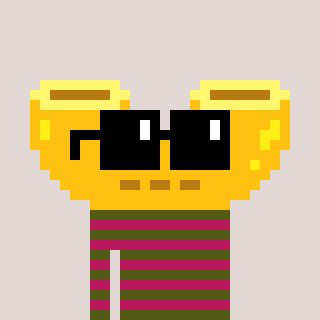
a pixel art character with square black sunglasses, a macaroni-shaped head and a darkpink-colored body on a warm background